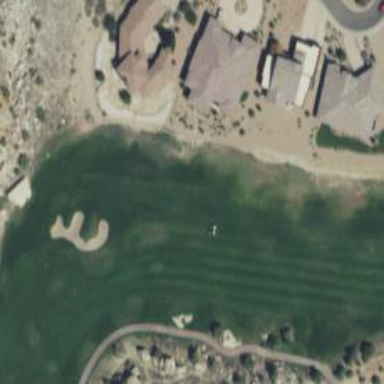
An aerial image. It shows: View of golf hole.